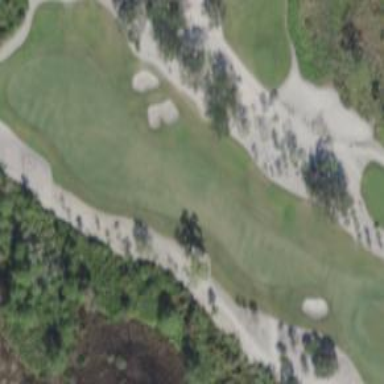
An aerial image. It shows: Rough area on grassy golf course.